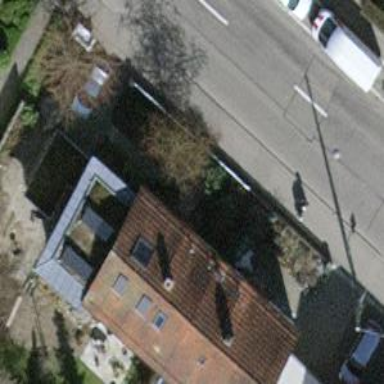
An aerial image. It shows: Building.